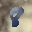
Label: 8